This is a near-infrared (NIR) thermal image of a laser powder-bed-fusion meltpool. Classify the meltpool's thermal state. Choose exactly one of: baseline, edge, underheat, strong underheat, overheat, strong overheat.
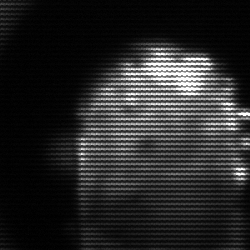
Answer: baseline